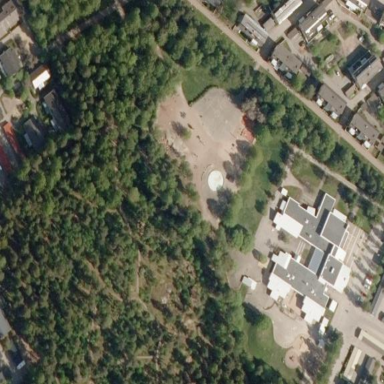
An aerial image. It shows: Playground area for leisure activities on the land.